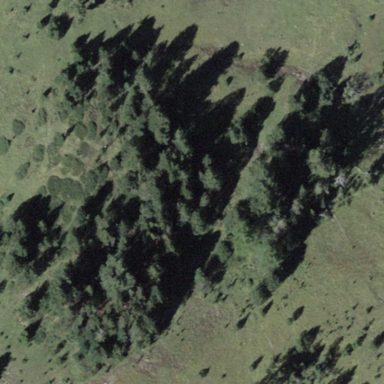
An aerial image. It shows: Forest area dominated by needle-leaved trees.